Question: I want implement the 'cd' command with Go, 'main.go':
'''
func main() {
flag.Parse()
if flag.NArg() == 0 {
curUser, err := user.Current()
if err != nil {
log.Fatal(err)
}
os.Chdir(curUser.HomeDir)
// or like this
// cmd := exec.Command("cd", curUser.HomeDir)
fmt.Println(os.Getwd()) // ok in application
}
}
'''
But when I run 'go run main.go' in shell, it still not switch to my home directory.
So how can I change my working directory in shell by running go files?

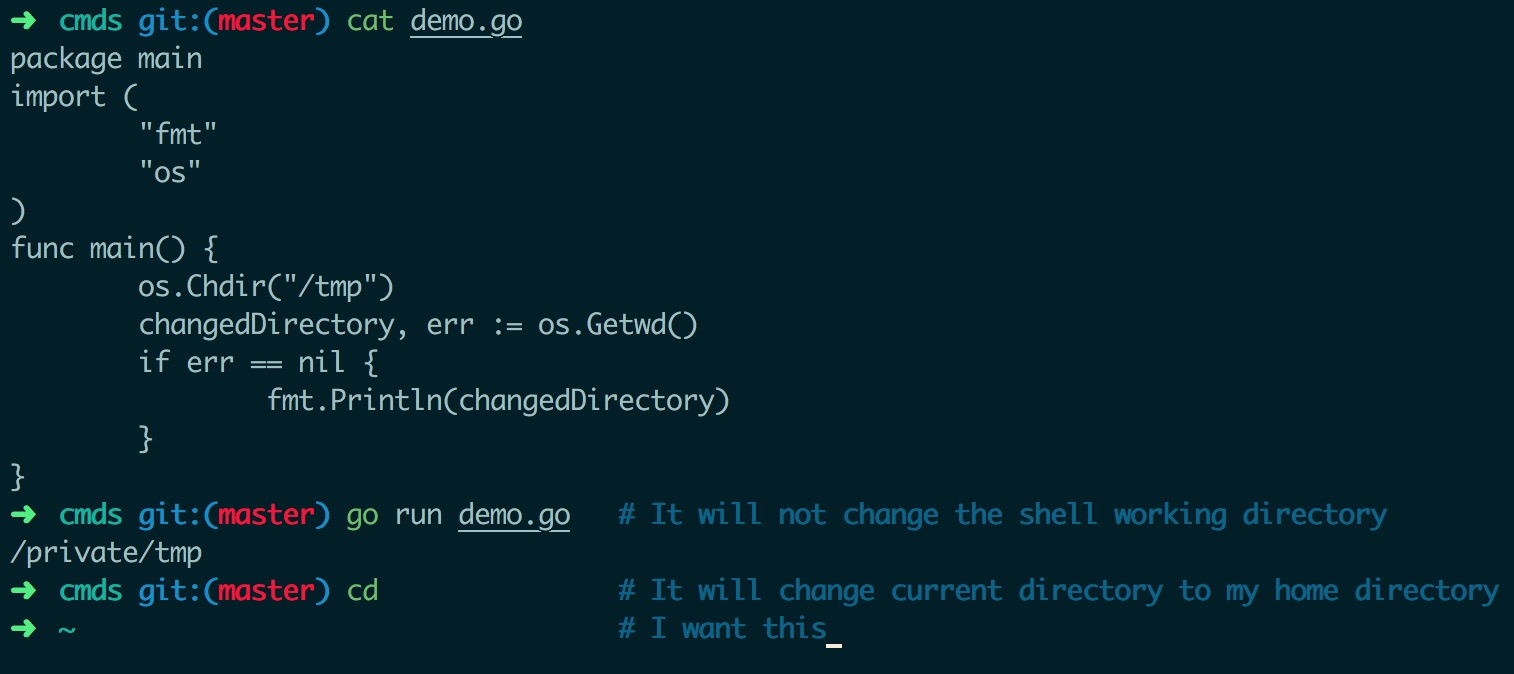
Answer: You can't do this; every child process has its own working directory inherited from the parent. In this case, your 'cd' gets its working directory from its parent (your shell). A child process can't change the directory - or any other state - of the parent process.
This is basic process separation. Allowing child processes to influence their parent would have all sorts of security and usability issues.
Shells implement 'cd' as a "special builtin". It's not an external binary:
'''
$ where cd
cd: shell built-in command
'''
In other words, when the shell runs the 'cd' command it's run in the same process as the rest of the shell.
The basic logic of a shell's REPL looks something like:
'''
for {
line := waitForInputLine()
switch {
case strings.HasPrefix(line, "cd"):
os.chdir(strings.Split(line, " ")[1])
// ..check other builtins and special cases./
default:
runBinary(line)
}
}
'''
There is no way you can implement that in an external binary, no matter which language you use to implement it.